Field crop: maize
Growth stage: 1
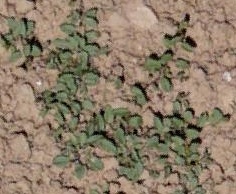
Species: convolvulus